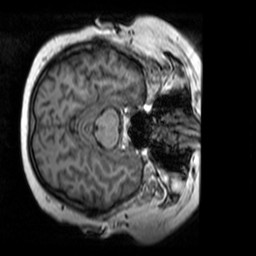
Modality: T1w
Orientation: axial
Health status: ill
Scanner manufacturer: siemens
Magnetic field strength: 3 T
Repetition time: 1.7 s
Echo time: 0.00239 s